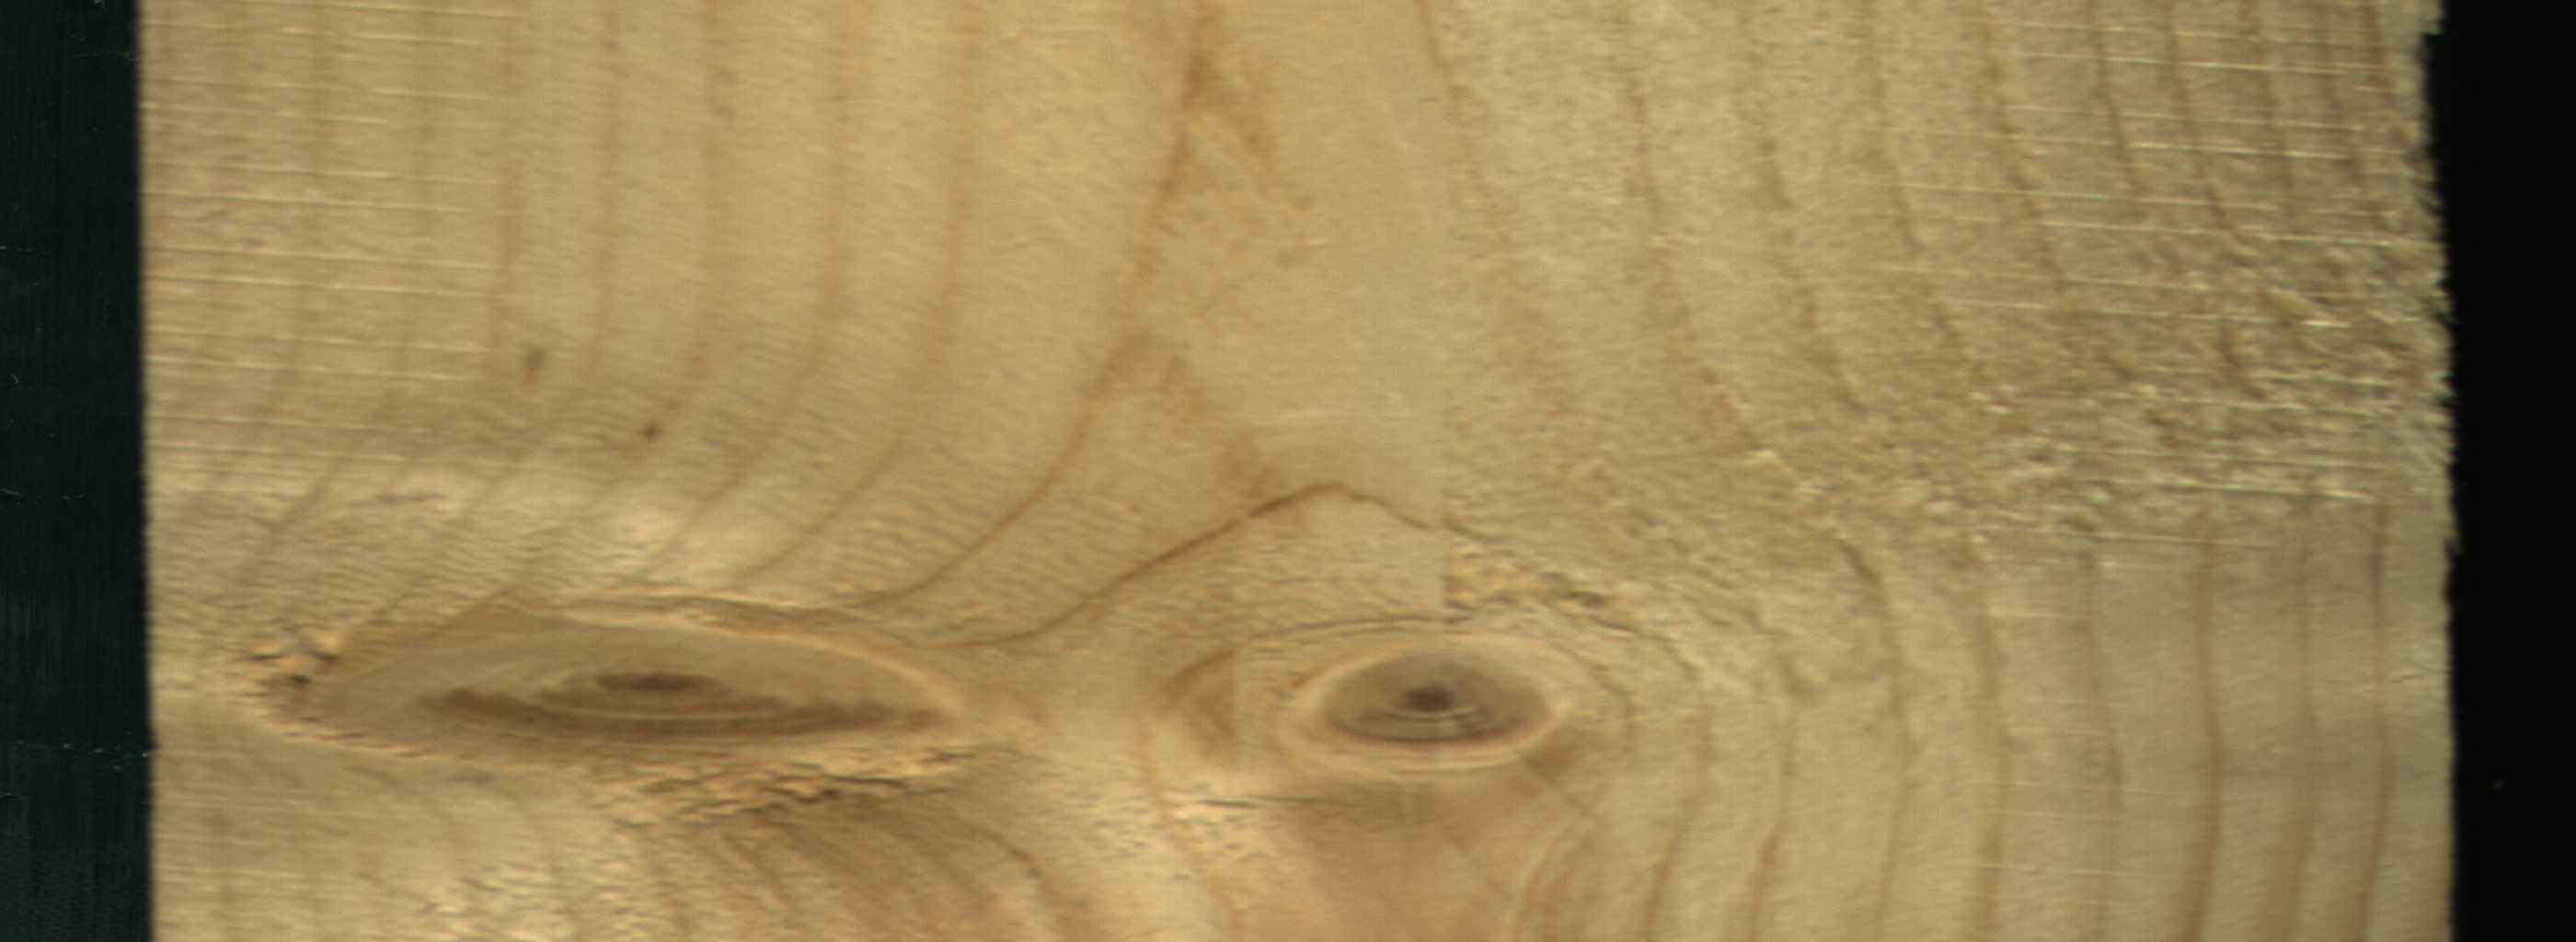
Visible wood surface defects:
Live_Knot
Live_Knot